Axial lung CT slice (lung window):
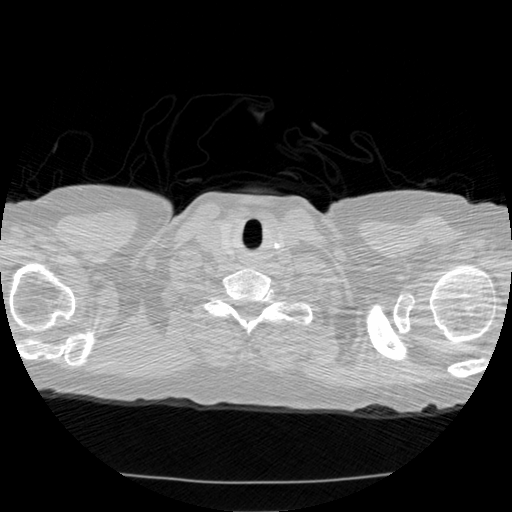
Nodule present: no